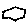
Label: cloud